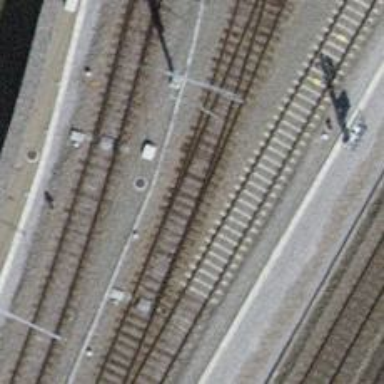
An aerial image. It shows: Railway switch.